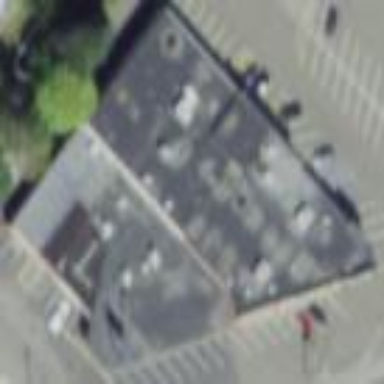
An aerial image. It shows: Retail building.